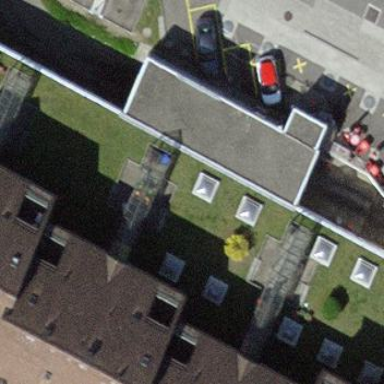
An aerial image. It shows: Building serving as car wash facility.